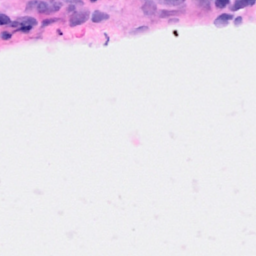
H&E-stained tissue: Breast